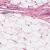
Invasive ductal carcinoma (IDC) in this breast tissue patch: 0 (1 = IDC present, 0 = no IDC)